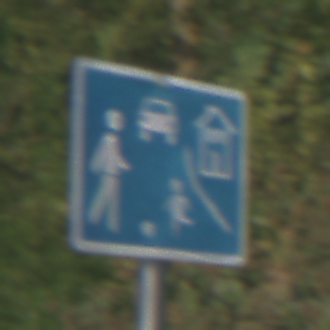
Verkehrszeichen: BeginnVerkehrsberuhigterBereich
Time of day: MorningAfternoon
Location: Outdoor (RoadRail)
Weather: Clear
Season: NotSpecified
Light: Natural